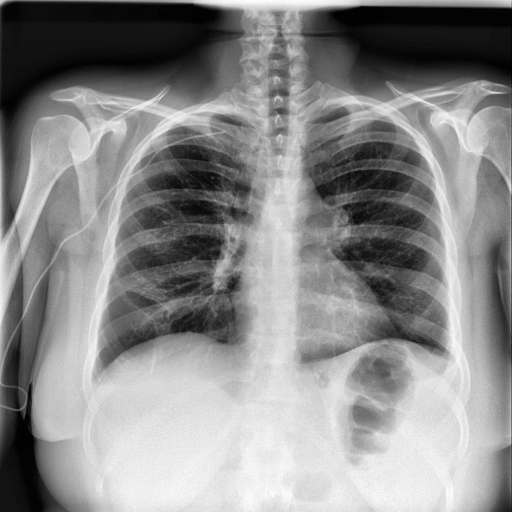
Finding: NORMAL